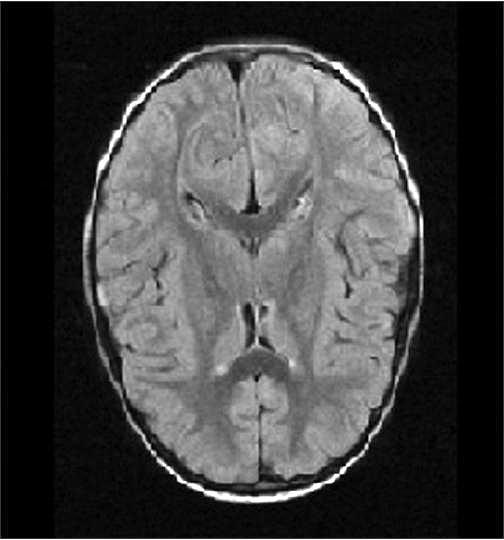
Label: notumor